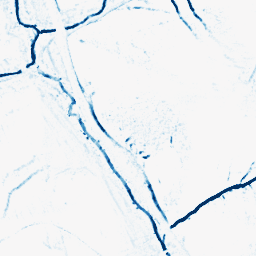
Category: morphological
Decomposition family: morphological_diamond
Decomposition parameters: operation: closing
radius: 3
Upsampling method: cubic_mitchell
Upsampling parameters: scale: 2
Upsampling scale: 2